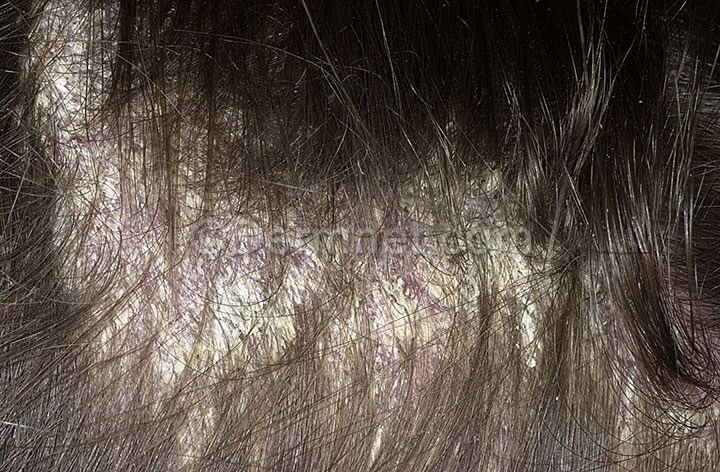
Disease: Psoriasis pictures Lichen Planus and related diseases